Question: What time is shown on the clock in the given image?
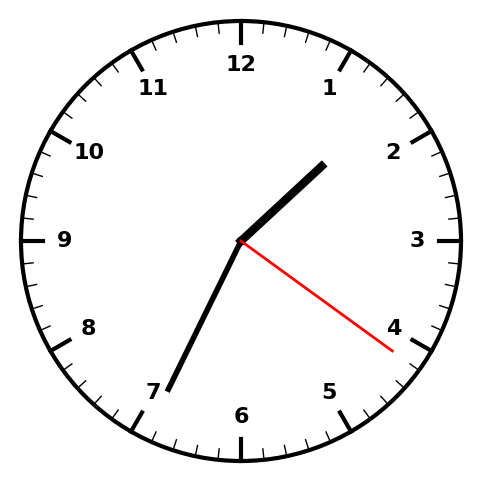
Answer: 01:34:21